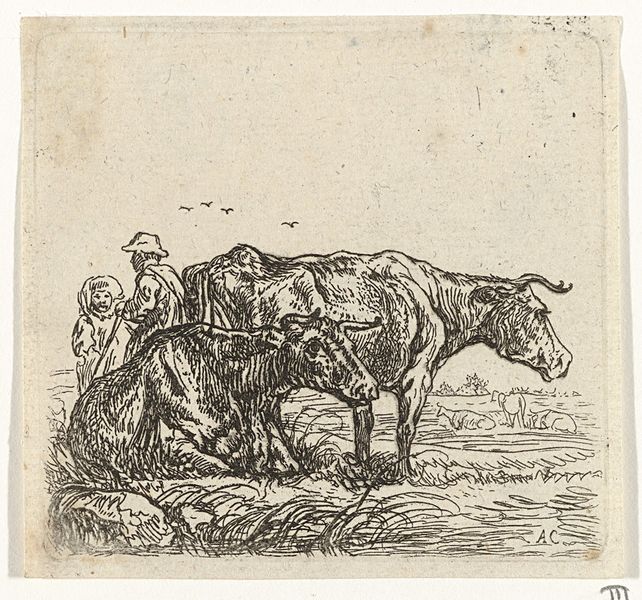
Titel: Twee koeien en herders
Künstler: Aelbert Cuyp
Standort: Amsterdam
Institution: Rijksmuseum
Schlagwörter: hat, men, people, white, women, black, old, woman, print, two, man, sky, field, landscape, nature, water, child, grass, drawing, paper, animals, bird, etching, line, monochrome, sketch, birds, pair, pasture, outside, rural, cape, family, pencil, cow, cows, farm, farmer, bull, horn, horns, resting, simple, grazing, herd, farmers, plate, kid, shepherd, staff, rest, workers, break, herder, bovine, ox, calf, bulls, drowing, sketech, buffelo, ac, buffelos, wallow, wollowing, platemark, a.c.